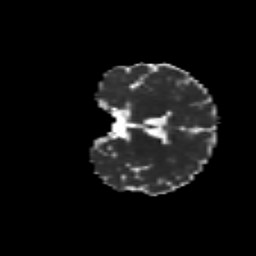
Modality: MD
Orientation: coronal
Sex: female
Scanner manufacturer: siemens
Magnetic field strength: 3 T
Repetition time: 5 s
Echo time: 0.071 s